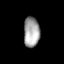
Tissue: lung
Cell type: Myeloid cells
Senescence score: 0.5505
Nuclear area (px): 466
Mean DAPI intensity: 164.747